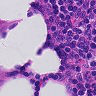
Metastatic tissue present: no